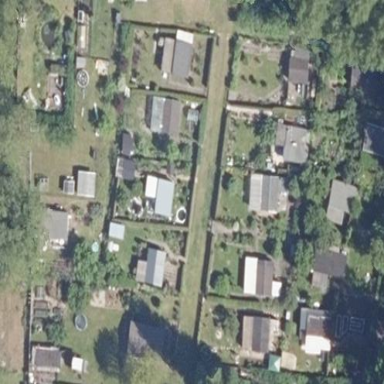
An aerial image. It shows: Allotments area.